Interaction volume radius: 10 \u00c5
Interaction volume height: 35 \u00c5
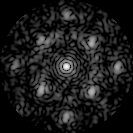
Disorder parameter: 0.4554